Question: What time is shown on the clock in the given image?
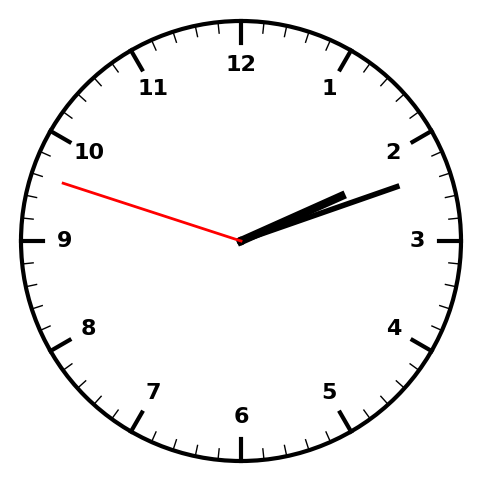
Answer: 02:11:48